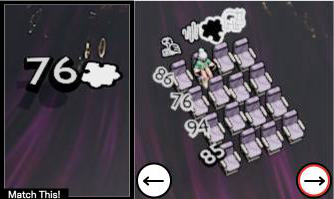
Task: seats
Answer: no